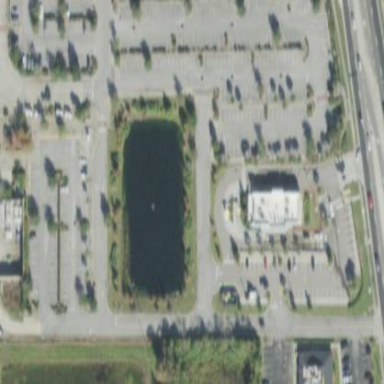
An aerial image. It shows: Parking area with surface parking. It includes park and ride facilities.